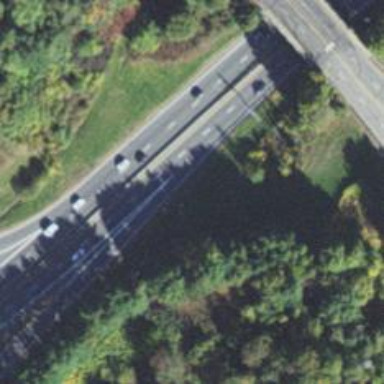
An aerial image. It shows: Motorway junction.